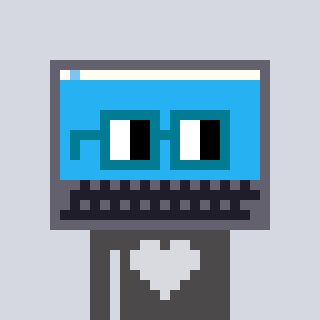
a pixel art character with square dark green glasses, a laptop-shaped head and a grayscale-colored body on a cool background